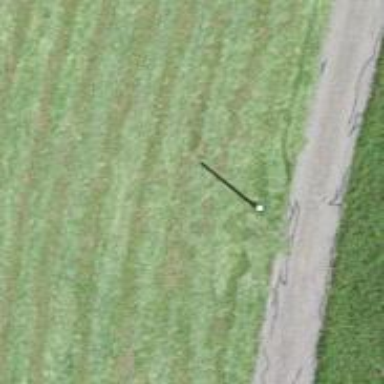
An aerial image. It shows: Minor power line.